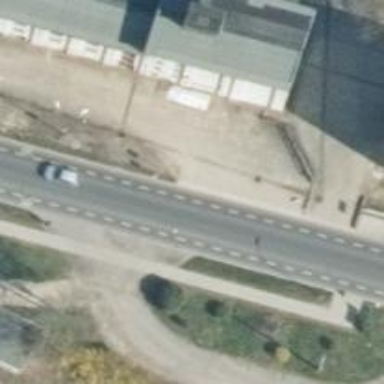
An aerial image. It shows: Secondary road with asphalt surface.